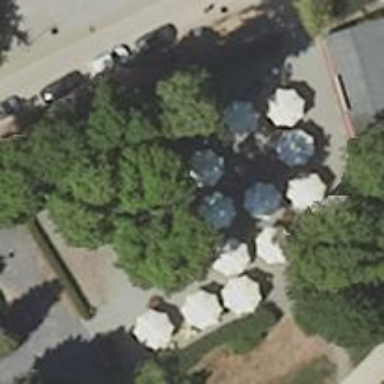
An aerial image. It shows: Outdoor seating area for leisure.